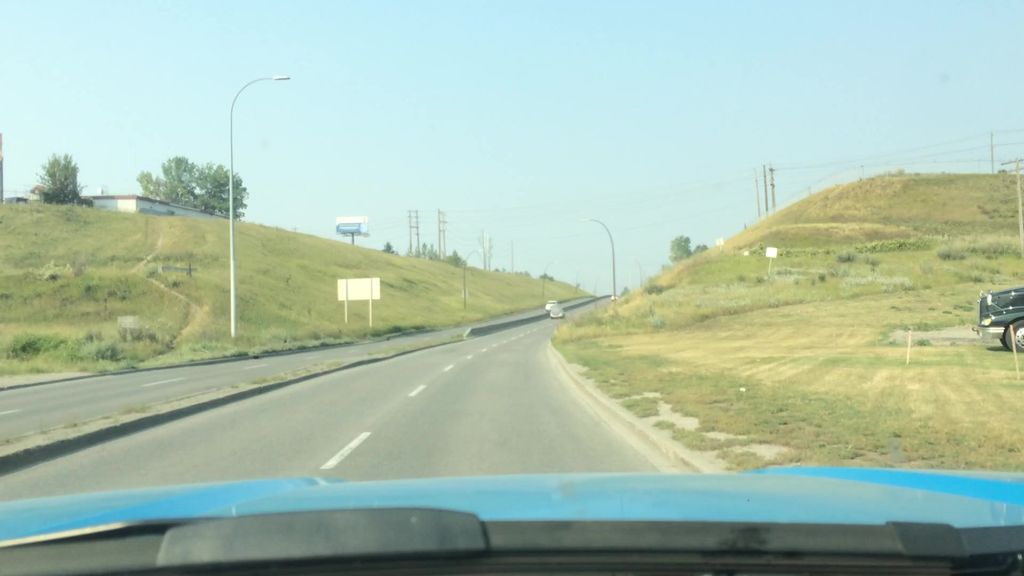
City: calgary